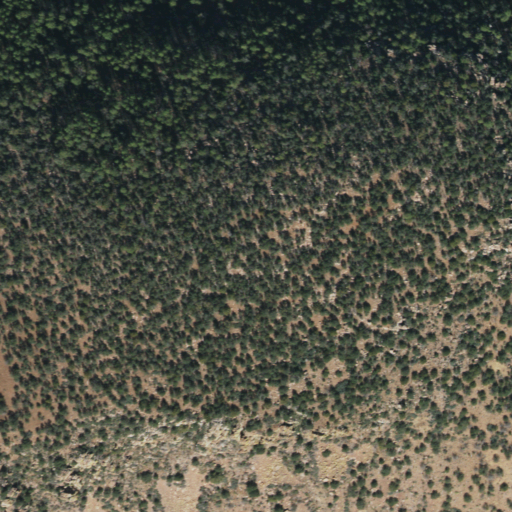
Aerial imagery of mountain in Arizona named Timber Camp Mountain containing evergreen forest and shrub